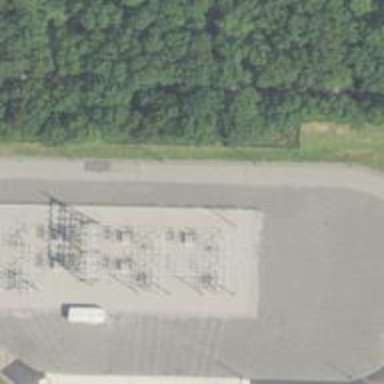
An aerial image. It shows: Switch for power supply.